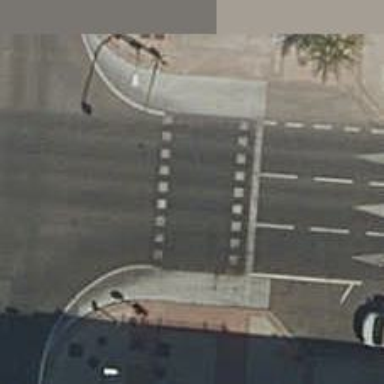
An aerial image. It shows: Road crossing with traffic signals.